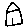
Label: house